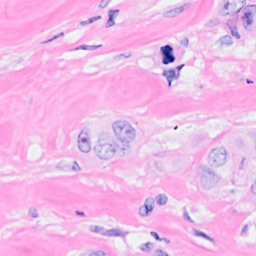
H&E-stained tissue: Breast